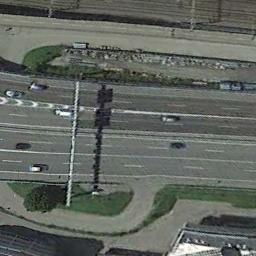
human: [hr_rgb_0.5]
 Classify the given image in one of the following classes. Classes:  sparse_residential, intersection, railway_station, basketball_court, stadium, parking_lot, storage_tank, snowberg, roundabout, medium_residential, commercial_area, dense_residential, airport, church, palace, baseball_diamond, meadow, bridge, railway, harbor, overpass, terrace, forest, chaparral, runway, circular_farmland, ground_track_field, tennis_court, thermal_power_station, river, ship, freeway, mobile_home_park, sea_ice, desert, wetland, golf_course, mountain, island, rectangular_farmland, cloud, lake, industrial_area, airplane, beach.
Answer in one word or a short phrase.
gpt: freeway